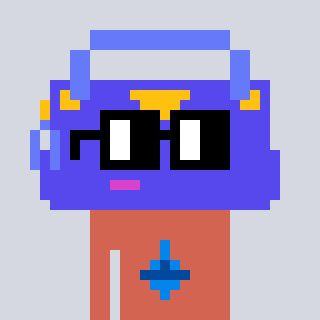
a pixel art character with square black glasses, a bag-shaped head and a peachy-colored body on a cool background